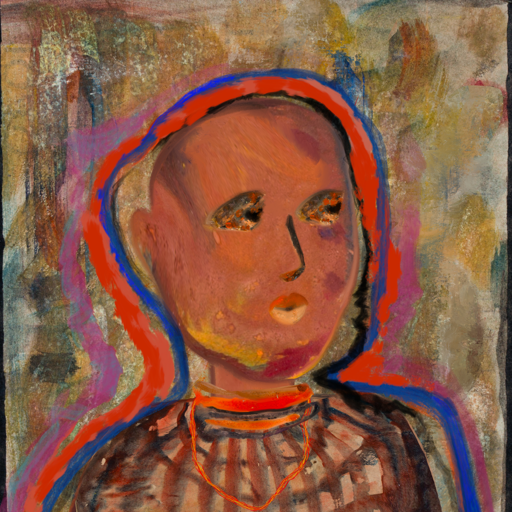
Background: Pipe, Head And Neck Side: Mother_And_Son_Son, Face Side: Gypsy_Queen, Bust: Orphan, Hair Side: Experience, Head Accessory: Blank, Second Necklace: Gypsy_Mother_2, Necklace: Experience, Baby: Blank